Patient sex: M
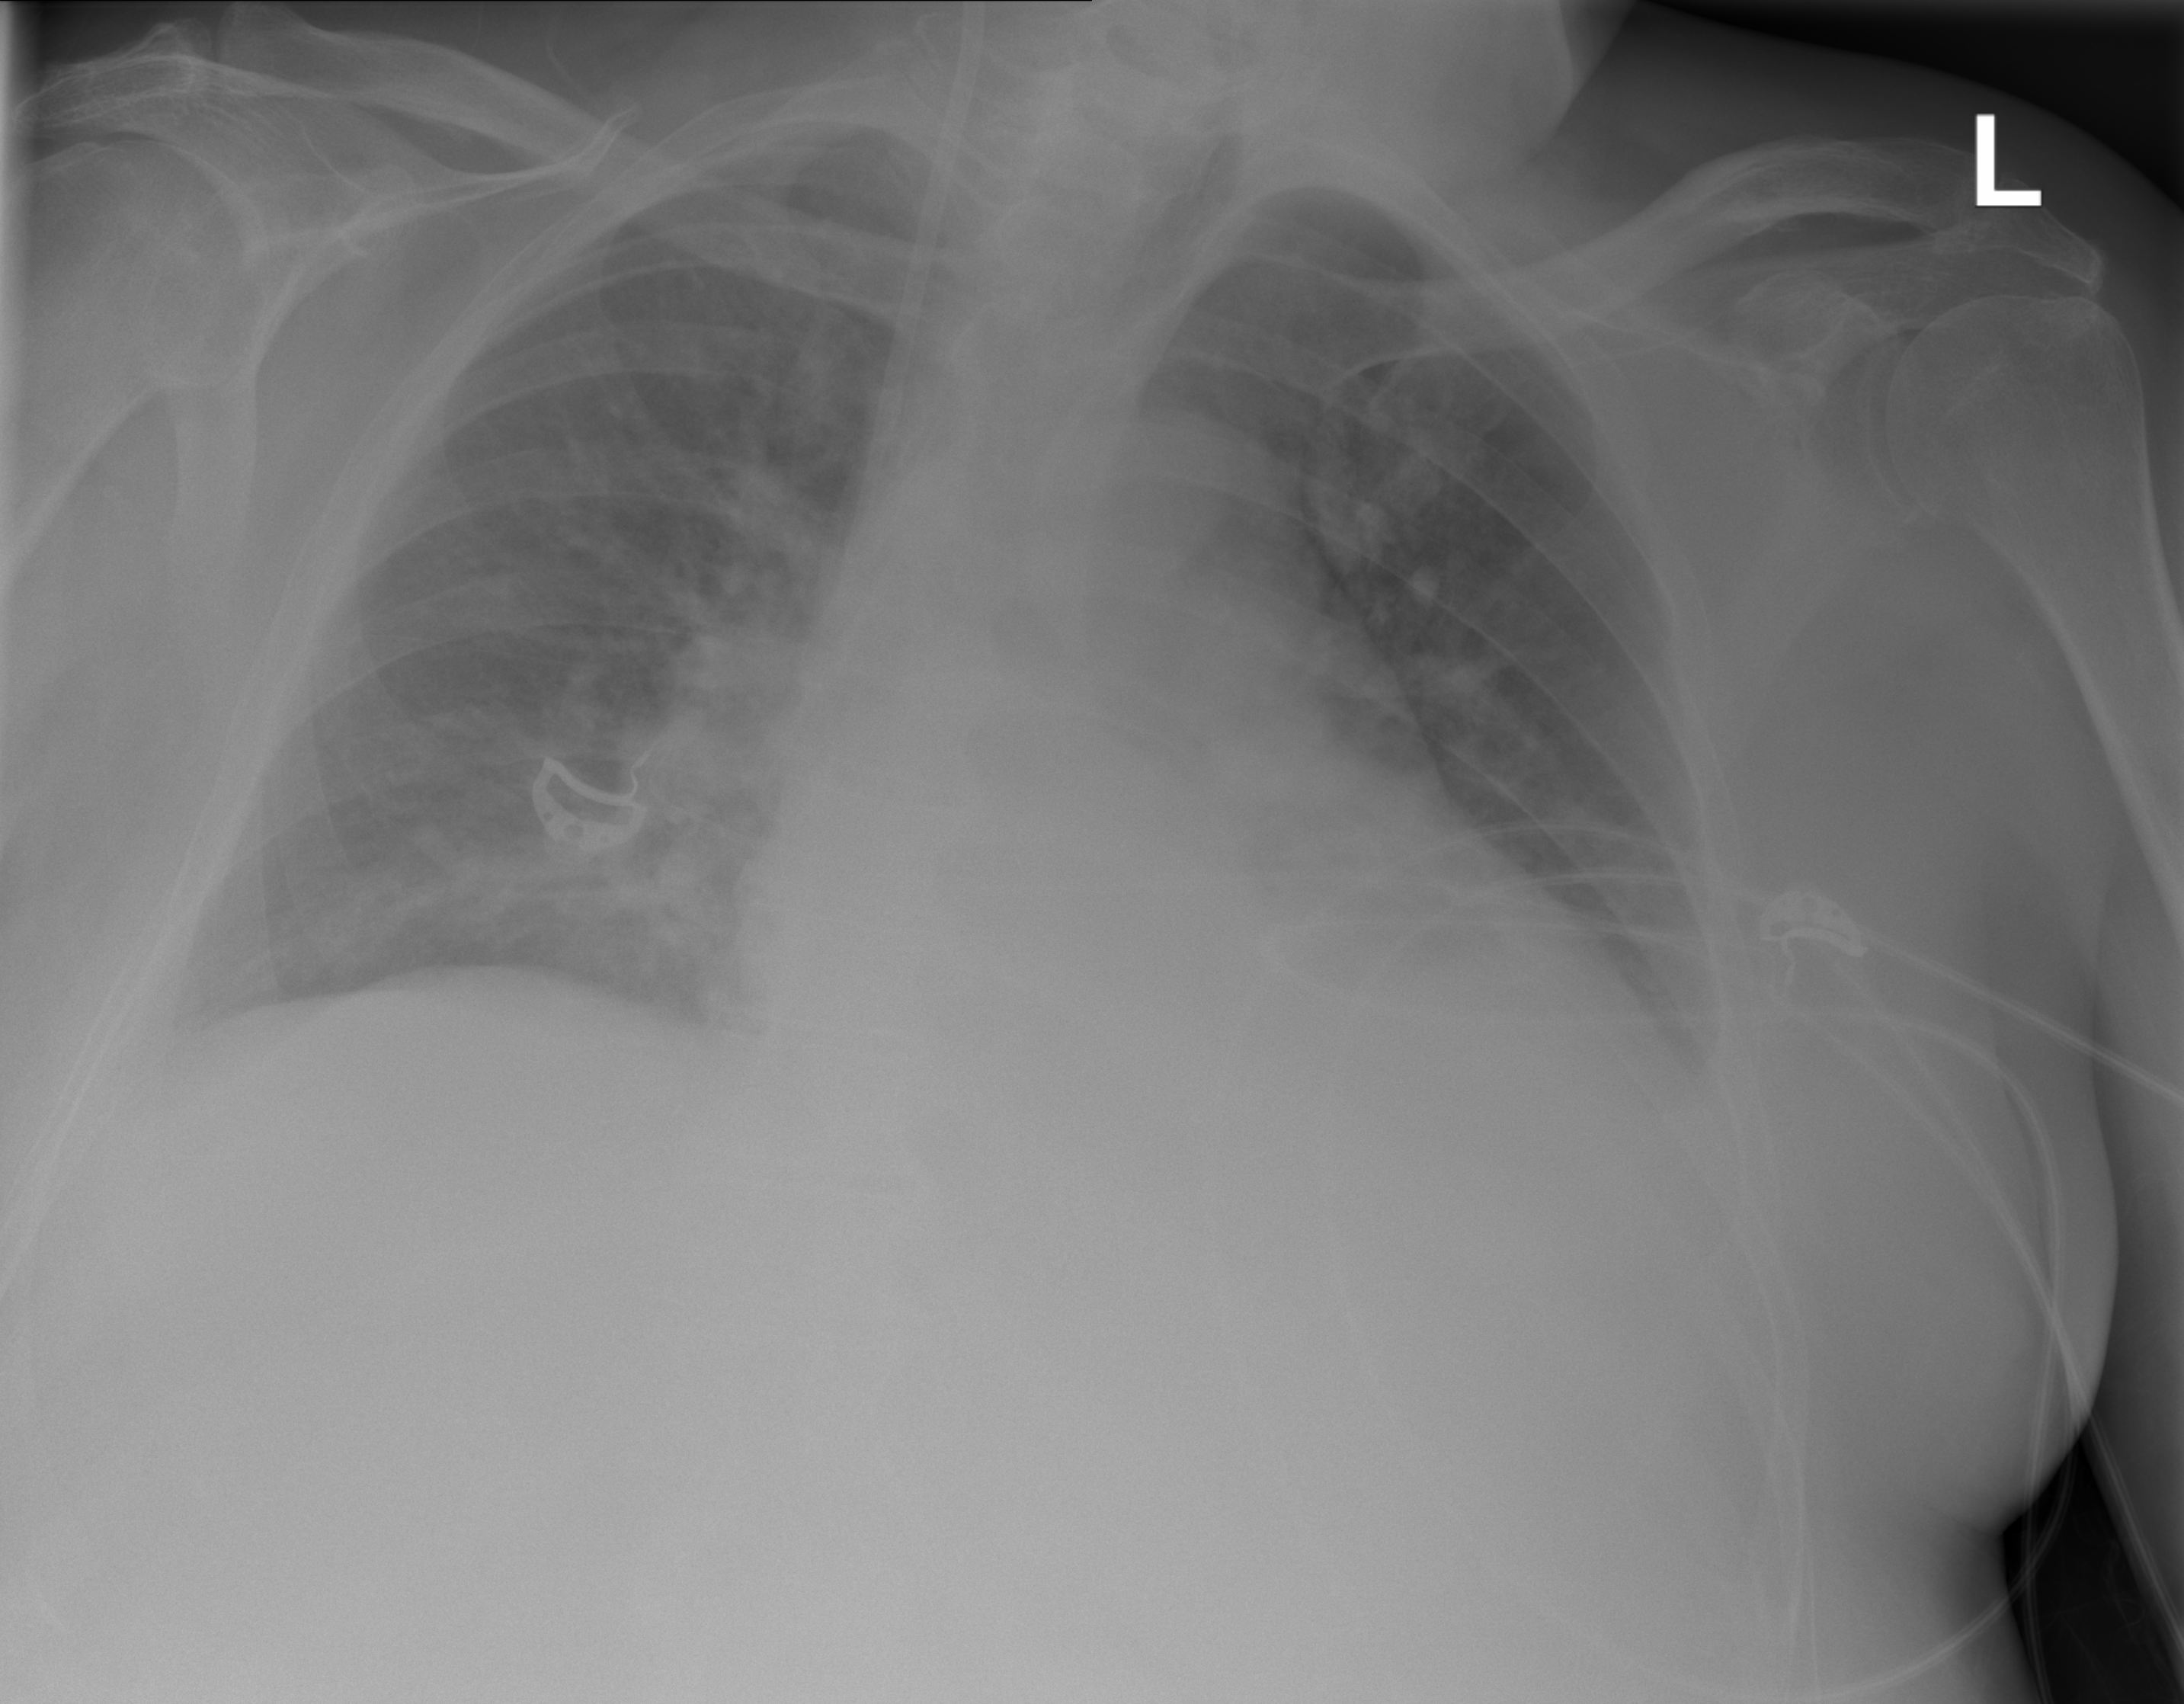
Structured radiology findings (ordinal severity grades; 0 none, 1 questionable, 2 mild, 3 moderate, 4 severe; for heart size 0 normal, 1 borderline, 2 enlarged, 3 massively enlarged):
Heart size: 2
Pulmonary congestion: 3
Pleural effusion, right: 0
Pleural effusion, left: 0
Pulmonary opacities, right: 0
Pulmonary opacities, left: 0
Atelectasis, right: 0
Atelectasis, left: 1